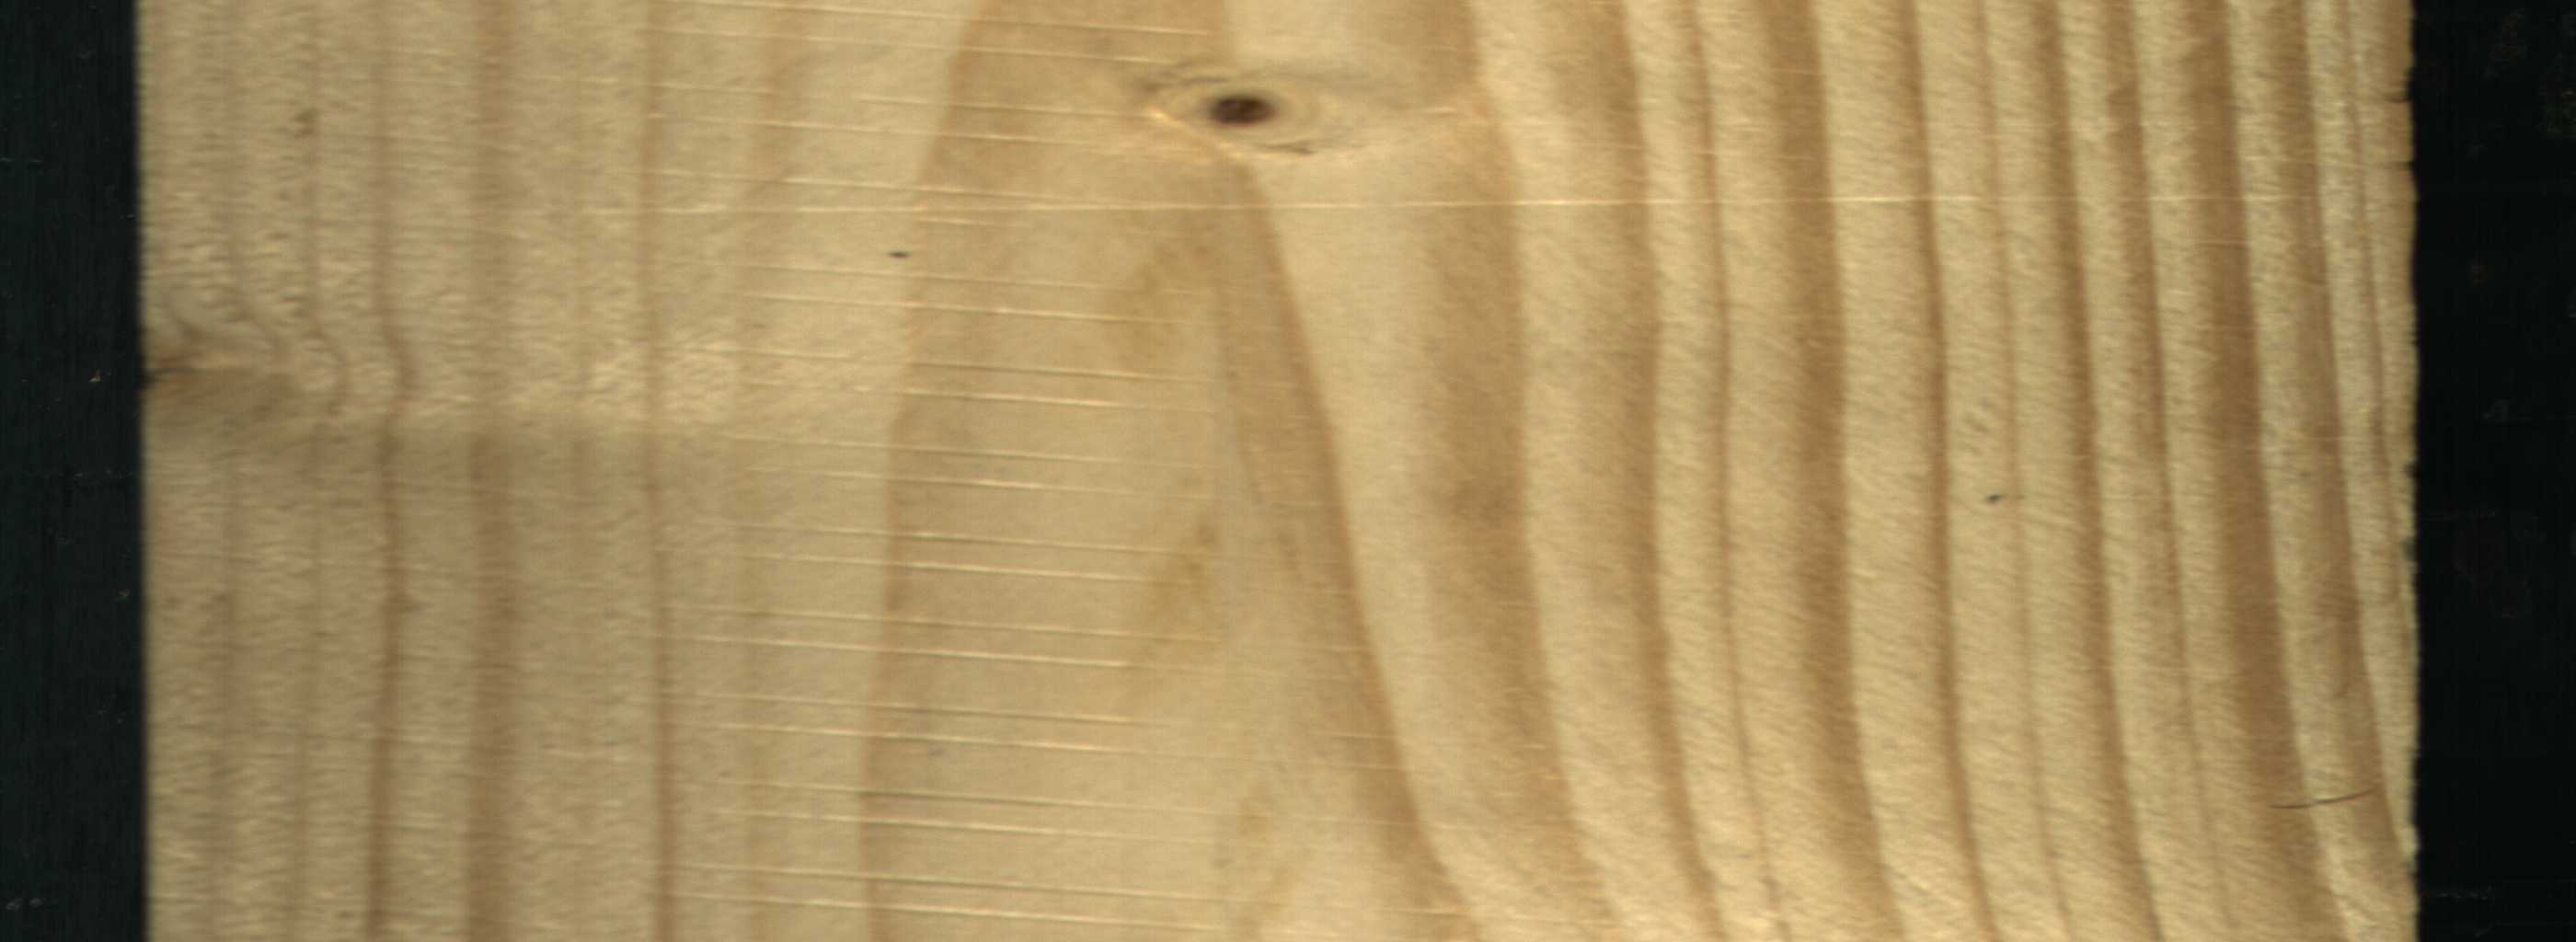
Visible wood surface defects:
Live_Knot